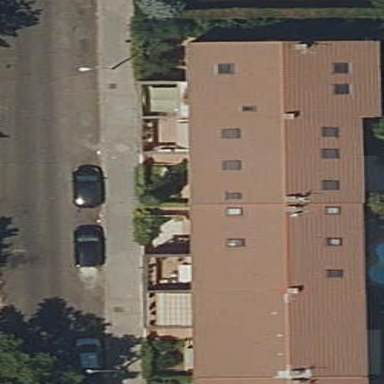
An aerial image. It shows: Terrace building.